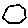
Label: hexagon